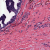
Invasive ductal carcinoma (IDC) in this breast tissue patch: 0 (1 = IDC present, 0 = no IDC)